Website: walmart
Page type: billing-address
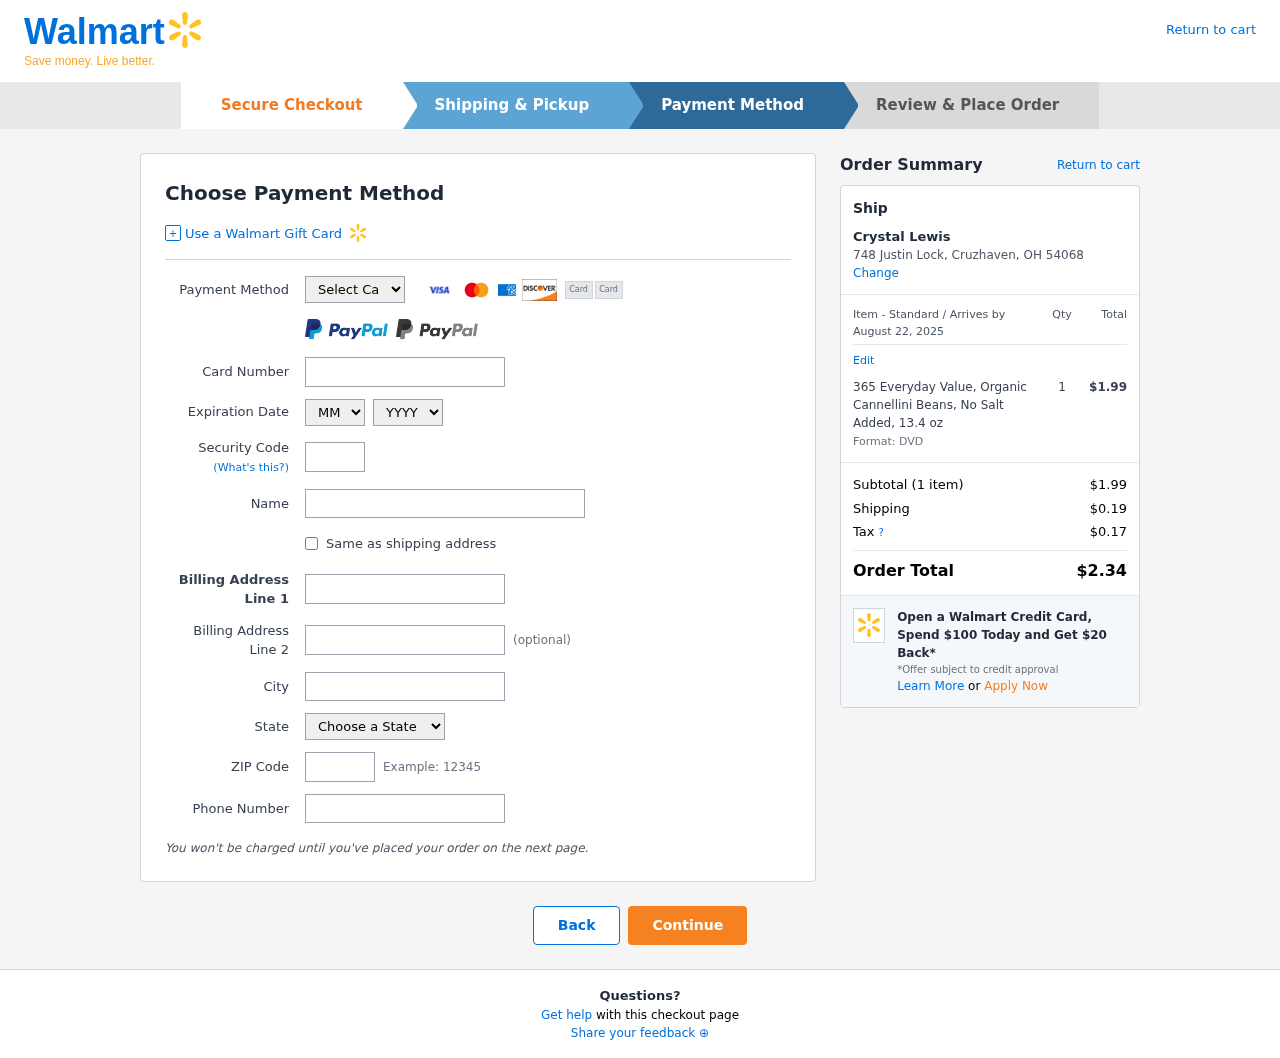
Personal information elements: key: PII_CARD_CVV
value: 548
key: PII_CARD_EXPIRY_MONTH
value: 08
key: PII_CARD_EXPIRY_YEAR
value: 28
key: PII_CARD_NUMBER
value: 6011 8489 1439 3596
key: PII_CARD_TYPE
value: Discover
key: PII_CITY
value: Cruzhaven
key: PII_CITY_STATE_ZIP
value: Cruzhaven, OH 54068
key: PII_FULLNAME
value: Crystal Lewis
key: PII_PHONE
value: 7334713135
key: PII_POSTCODE
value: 54068
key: PII_STATE
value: Ohio
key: PII_STREET
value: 748 Justin Lock
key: PII_STREET2
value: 999 Cindy Dam Suite 727
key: PII_FULLNAME2
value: Crystal Lewis
Product elements: key: PRODUCT1_NAME
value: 365 Everyday Value, Organic Cannellini Beans, No Salt Added, 13.4 oz
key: PRODUCT1_PRICE
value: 1.99
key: PRODUCT1_QUANTITY
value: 1
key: PRODUCT1_DESC
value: Format: DVD
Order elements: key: ORDER_DELIVERY_DATE
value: August 22, 2025
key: ORDER_NUM_ITEMS
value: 1
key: ORDER_SUBTOTAL
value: $1.99
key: ORDER_SHIPPING_COST
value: $0.19
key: ORDER_TAX
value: $0.17
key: ORDER_TOTAL
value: $2.34